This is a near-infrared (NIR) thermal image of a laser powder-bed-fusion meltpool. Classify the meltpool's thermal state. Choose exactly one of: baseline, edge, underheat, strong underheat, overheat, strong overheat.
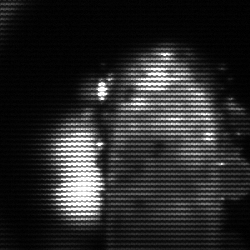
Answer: strong underheat